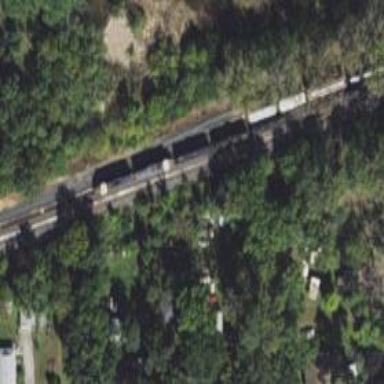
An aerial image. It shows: Railway siding with rails.